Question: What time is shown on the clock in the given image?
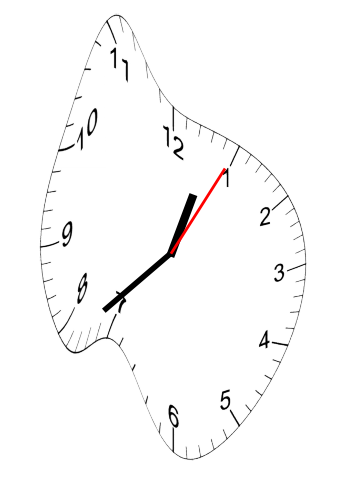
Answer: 12:38:05